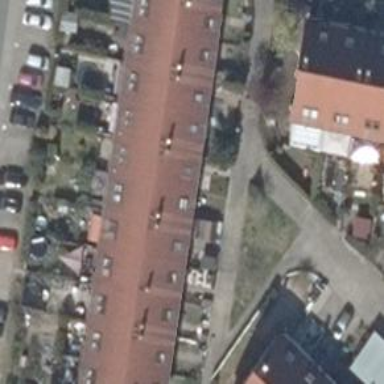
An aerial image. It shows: Living street.